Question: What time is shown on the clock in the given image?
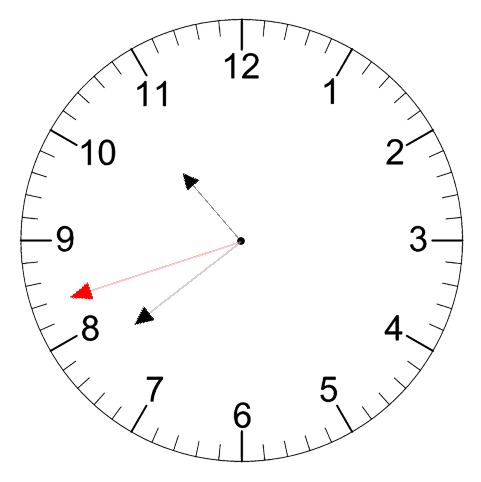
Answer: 10:38:42